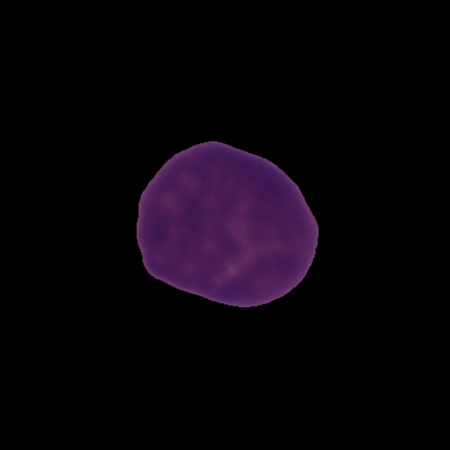
Label: healthy